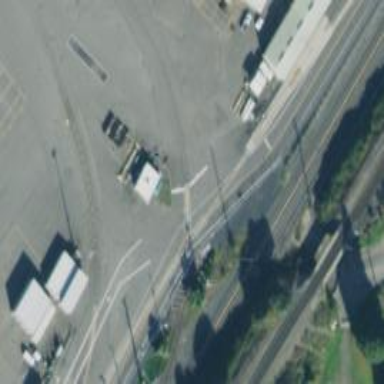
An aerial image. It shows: Railway level crossing.